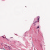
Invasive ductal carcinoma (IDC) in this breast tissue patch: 0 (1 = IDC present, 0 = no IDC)